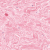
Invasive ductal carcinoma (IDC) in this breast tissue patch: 0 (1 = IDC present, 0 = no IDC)